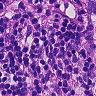
Metastatic tissue present: yes